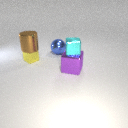
large blue metal sphere behind small yellow metal cube